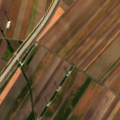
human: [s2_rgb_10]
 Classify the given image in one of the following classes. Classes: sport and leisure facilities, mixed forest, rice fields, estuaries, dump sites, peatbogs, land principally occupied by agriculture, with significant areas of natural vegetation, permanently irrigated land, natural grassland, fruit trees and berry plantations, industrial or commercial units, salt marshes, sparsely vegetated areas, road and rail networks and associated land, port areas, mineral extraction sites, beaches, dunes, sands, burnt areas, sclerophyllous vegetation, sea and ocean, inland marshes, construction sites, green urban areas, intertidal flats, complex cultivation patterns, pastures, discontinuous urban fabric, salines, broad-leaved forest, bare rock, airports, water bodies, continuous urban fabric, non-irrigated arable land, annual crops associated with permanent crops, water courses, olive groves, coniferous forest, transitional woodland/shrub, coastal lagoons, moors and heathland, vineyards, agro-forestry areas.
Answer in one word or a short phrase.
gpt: non-irrigated arable land